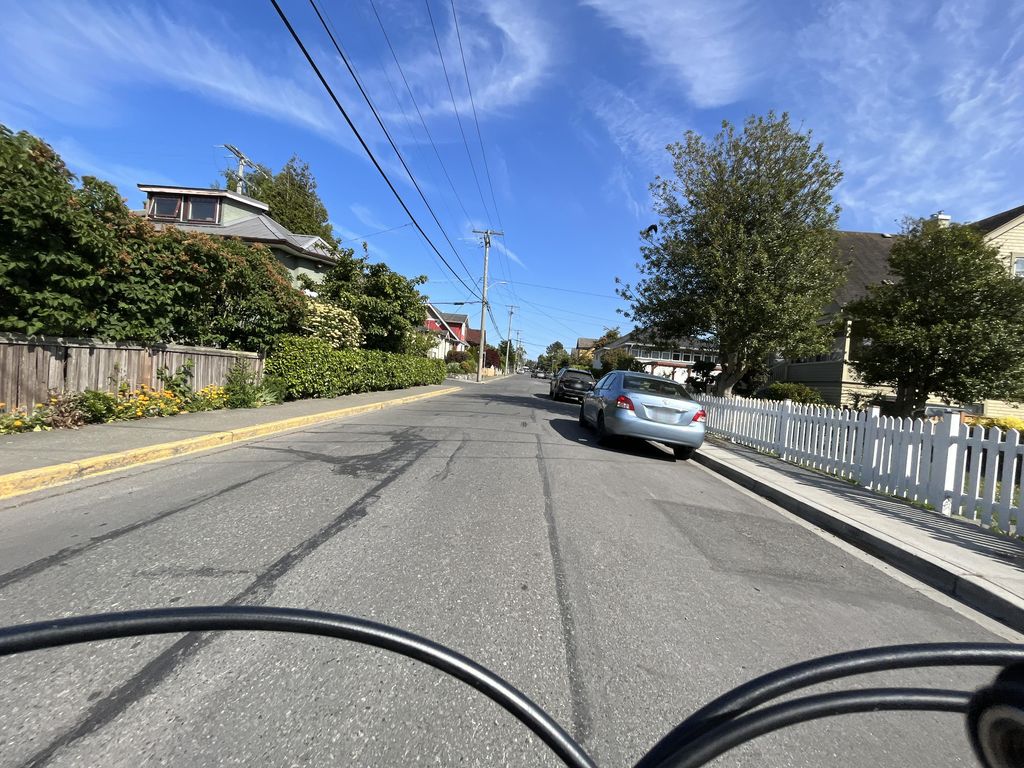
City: victoria